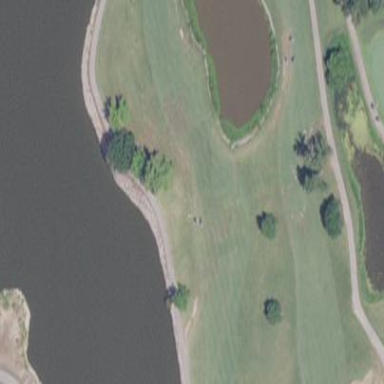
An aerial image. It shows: Well-maintained grassy area designated as golf fairway.